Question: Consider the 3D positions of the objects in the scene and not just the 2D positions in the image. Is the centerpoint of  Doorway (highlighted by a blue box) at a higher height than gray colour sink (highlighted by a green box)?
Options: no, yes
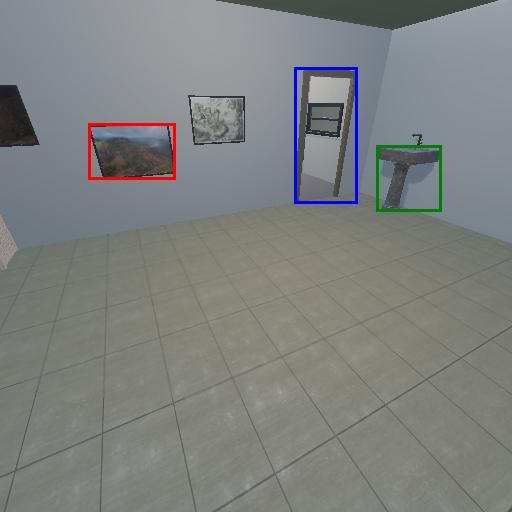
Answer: no